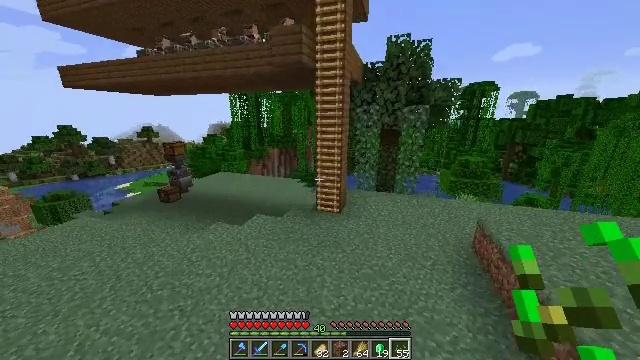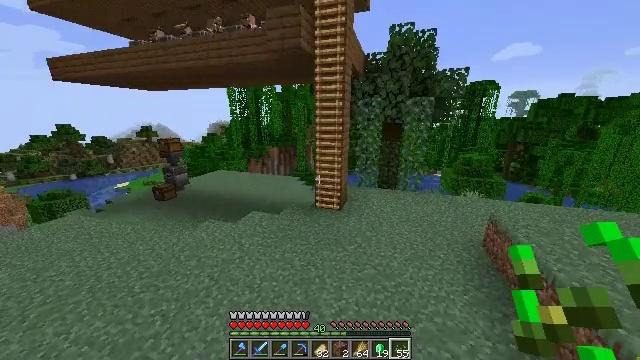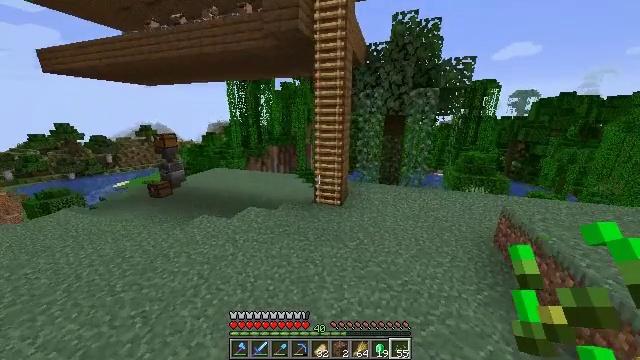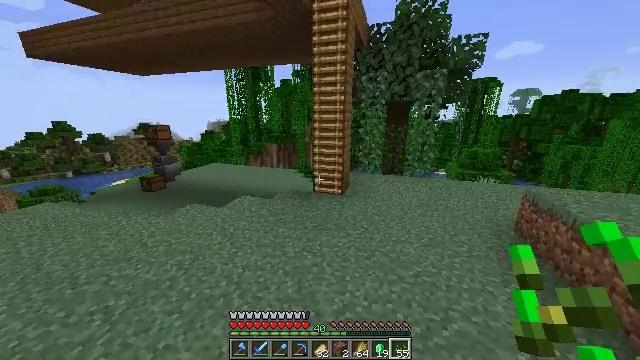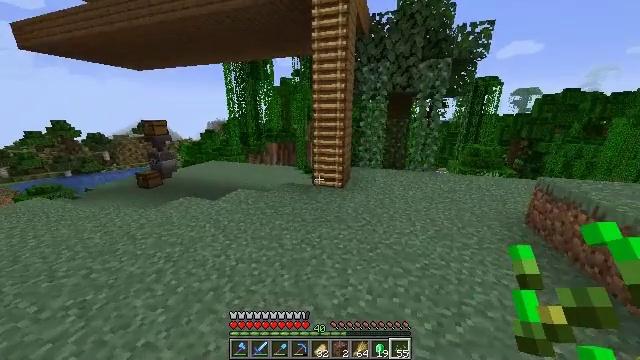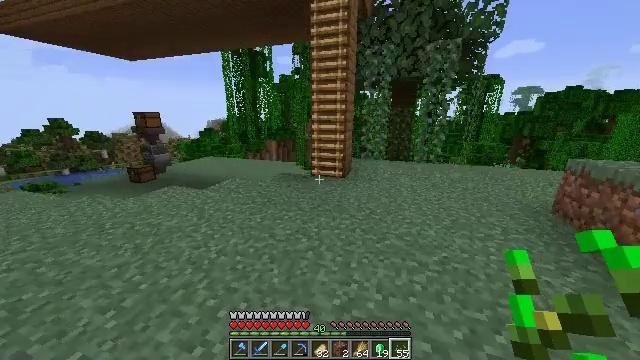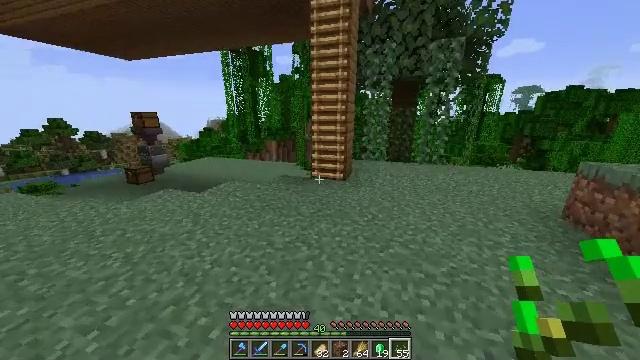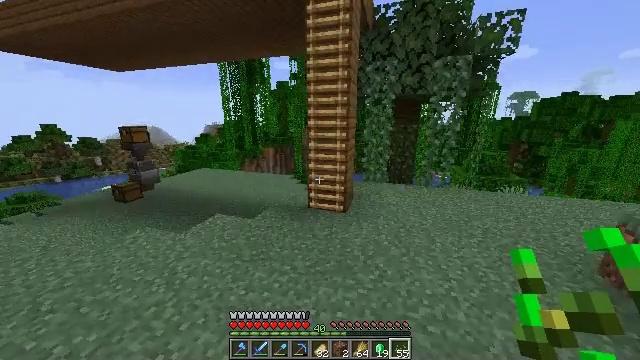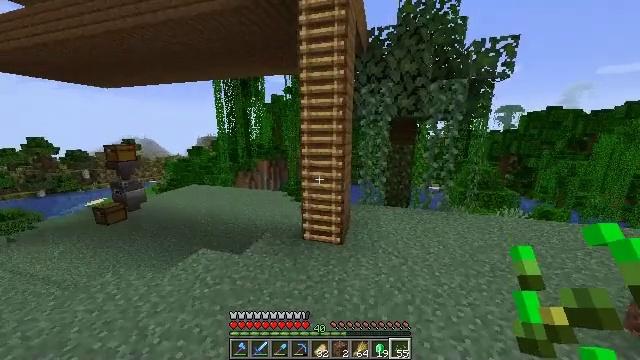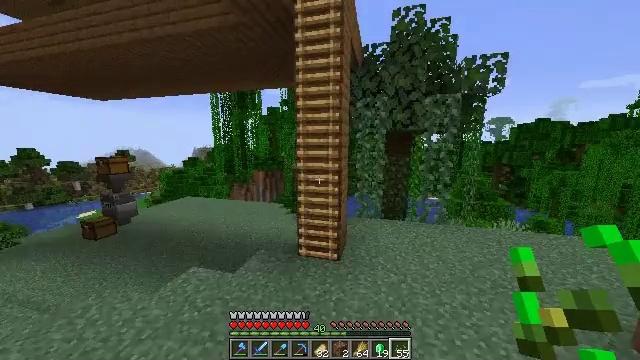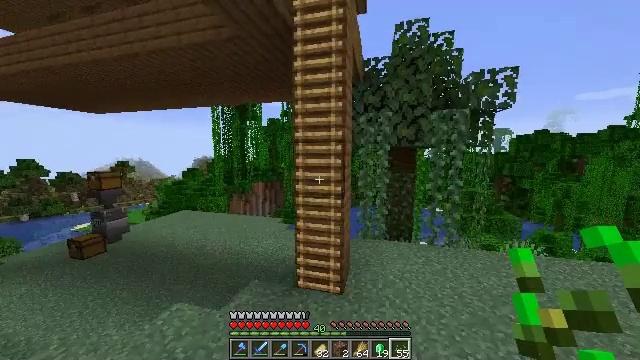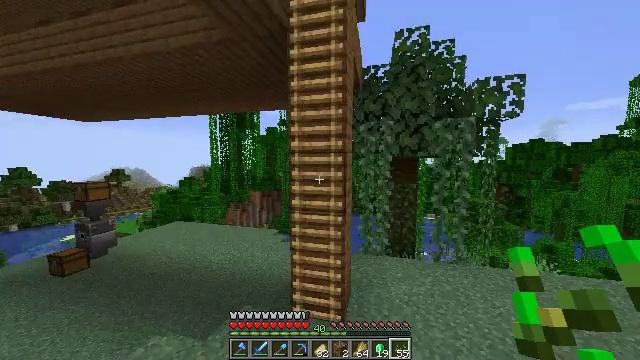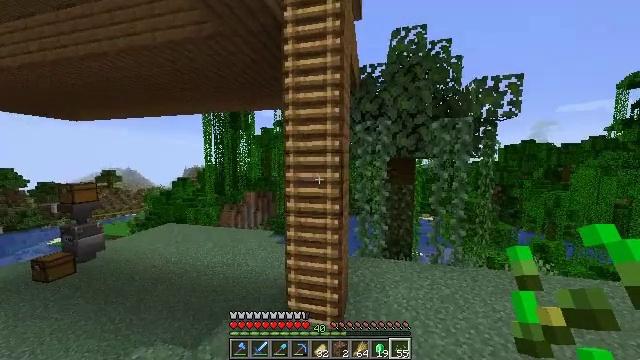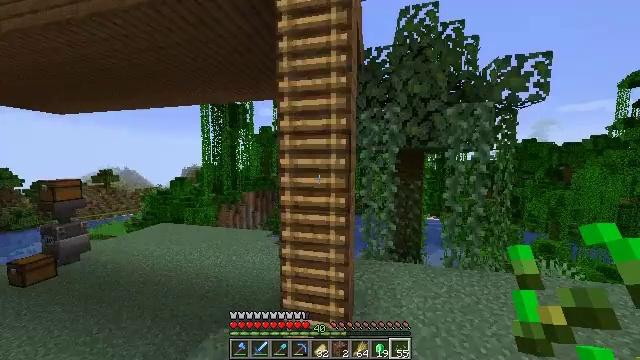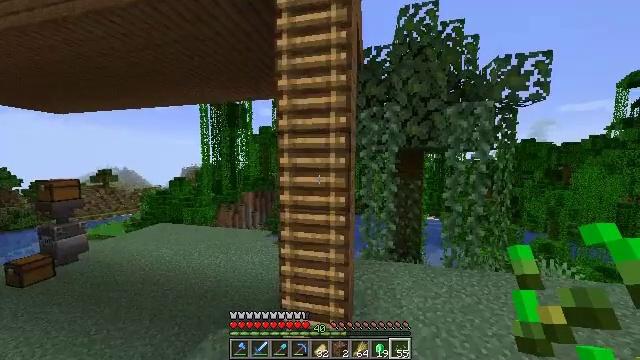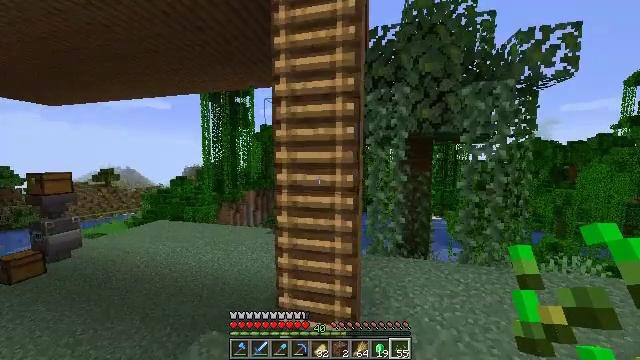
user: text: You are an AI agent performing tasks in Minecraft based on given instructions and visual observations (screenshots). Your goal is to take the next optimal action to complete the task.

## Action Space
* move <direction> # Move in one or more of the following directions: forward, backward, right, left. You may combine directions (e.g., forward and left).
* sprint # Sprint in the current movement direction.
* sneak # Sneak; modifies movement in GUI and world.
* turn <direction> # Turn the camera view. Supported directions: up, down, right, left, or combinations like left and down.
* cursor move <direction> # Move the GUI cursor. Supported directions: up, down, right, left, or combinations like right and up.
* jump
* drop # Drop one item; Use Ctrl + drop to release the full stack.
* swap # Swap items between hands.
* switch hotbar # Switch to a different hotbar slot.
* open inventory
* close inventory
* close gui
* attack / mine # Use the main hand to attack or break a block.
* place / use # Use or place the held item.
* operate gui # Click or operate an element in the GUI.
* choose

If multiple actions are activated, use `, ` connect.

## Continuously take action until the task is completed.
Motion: motion action
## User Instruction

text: Craft a diamond hoe by combining materials in the crafting table.
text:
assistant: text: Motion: move forward, jump
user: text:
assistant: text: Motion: move forward, jump
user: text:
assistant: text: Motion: move forward, sprint, jump
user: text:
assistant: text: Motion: move forward, sprint, jump
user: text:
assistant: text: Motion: move forward, sprint, jump
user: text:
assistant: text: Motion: move forward, jump
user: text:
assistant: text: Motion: move forward
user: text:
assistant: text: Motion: move forward, turn right and up
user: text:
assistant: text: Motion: move forward, turn right and up
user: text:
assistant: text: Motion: move forward, turn up
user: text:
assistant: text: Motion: move forward, turn up
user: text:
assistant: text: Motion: move forward, turn right
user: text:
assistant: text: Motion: move forward
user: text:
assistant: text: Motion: move forward
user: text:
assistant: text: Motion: move forward
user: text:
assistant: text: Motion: move forward
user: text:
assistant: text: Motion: move forward
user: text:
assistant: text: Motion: move forward
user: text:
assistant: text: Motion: move forward, turn up
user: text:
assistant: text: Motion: move forward, turn right and up
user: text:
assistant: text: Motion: move forward, turn right and up, jump
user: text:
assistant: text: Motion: move forward, turn right and up, jump
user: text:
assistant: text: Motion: move forward, turn right and up, jump
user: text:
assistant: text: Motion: move forward, turn up, jump
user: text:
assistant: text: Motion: move forward, sprint, turn up, jump
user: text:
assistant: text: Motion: move forward, sprint, turn right and up, jump
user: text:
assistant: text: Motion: move forward, sprint, turn right and up, jump
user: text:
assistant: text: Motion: move forward, sprint, turn right and up, jump
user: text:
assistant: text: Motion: move forward, jump
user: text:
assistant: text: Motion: move forward, jump